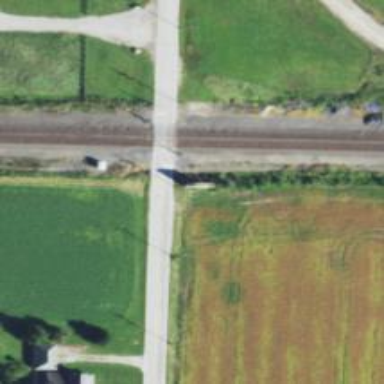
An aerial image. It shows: Level crossing along the railway.